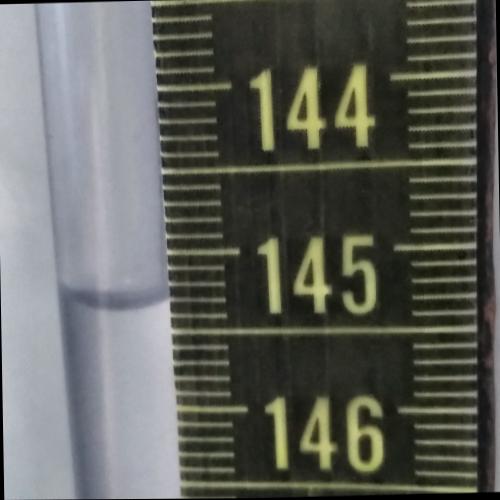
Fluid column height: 145.3 cm